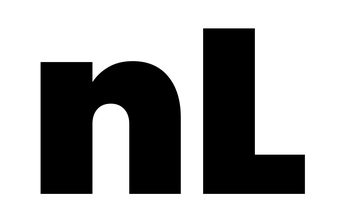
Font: Poppins-Black